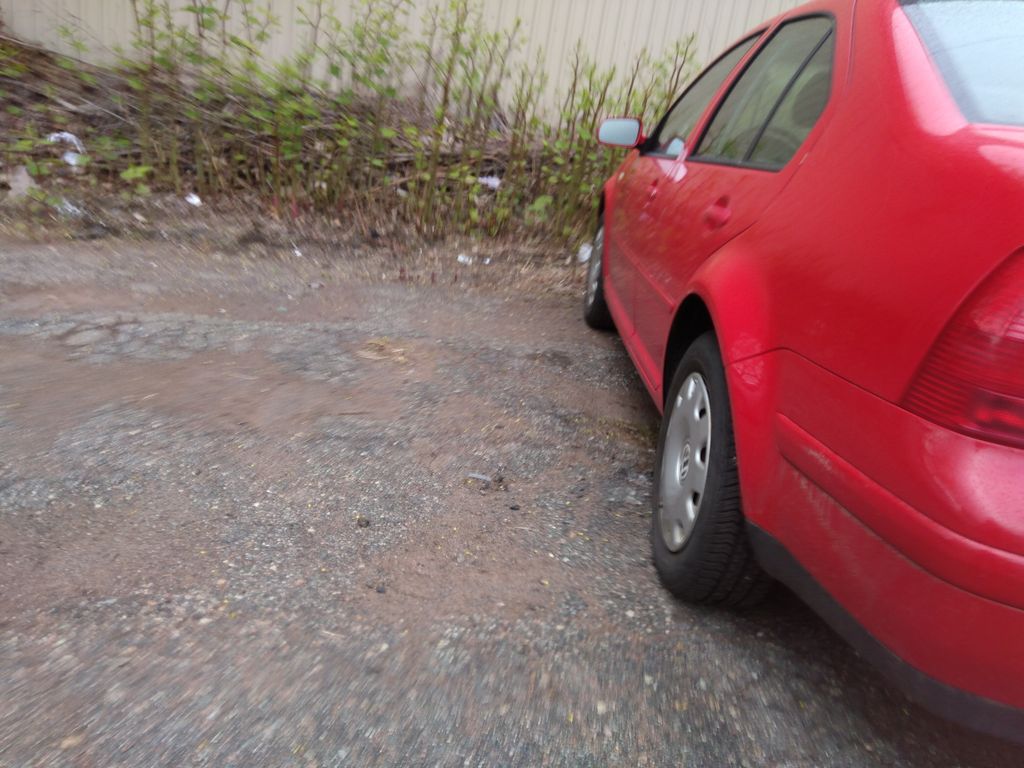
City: charlottetown